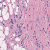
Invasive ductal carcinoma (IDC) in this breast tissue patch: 1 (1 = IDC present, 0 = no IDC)